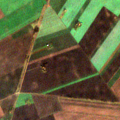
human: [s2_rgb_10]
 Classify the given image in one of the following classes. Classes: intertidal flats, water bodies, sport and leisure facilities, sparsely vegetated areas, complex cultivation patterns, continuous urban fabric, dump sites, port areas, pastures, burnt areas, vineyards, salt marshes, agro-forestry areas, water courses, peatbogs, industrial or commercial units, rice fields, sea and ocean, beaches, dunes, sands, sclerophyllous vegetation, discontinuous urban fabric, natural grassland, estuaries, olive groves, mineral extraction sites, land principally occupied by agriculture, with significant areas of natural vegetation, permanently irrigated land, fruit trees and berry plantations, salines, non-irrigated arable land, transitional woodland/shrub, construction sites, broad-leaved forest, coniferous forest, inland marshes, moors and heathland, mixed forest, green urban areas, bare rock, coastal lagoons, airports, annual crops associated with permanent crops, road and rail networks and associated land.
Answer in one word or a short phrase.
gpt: non-irrigated arable land